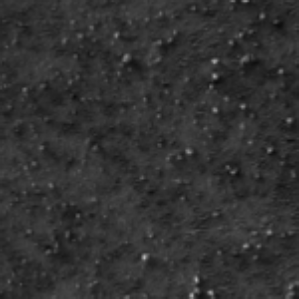
Label: frost